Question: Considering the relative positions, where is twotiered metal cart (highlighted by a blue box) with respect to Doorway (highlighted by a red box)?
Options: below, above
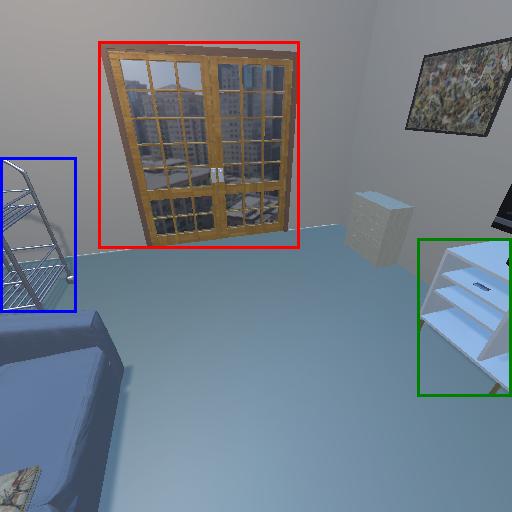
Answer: below